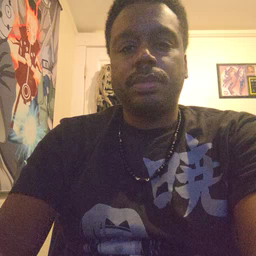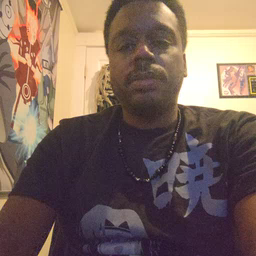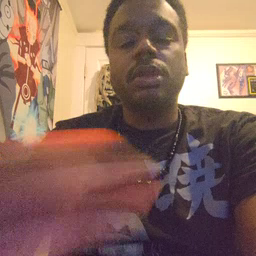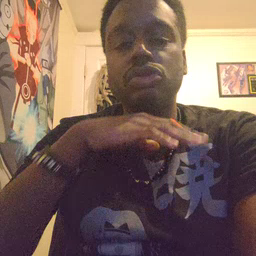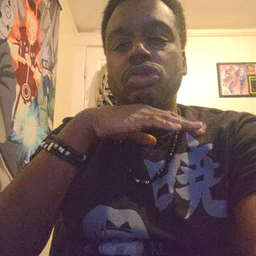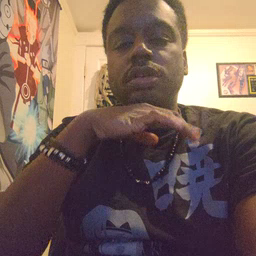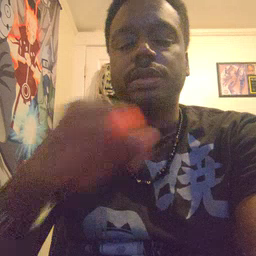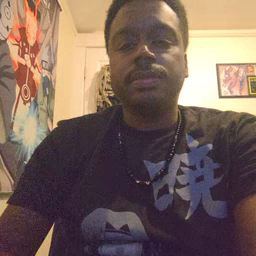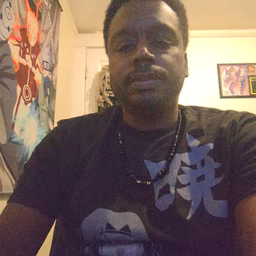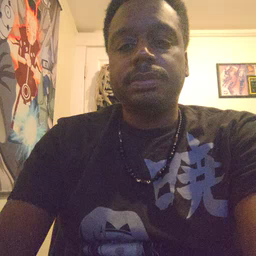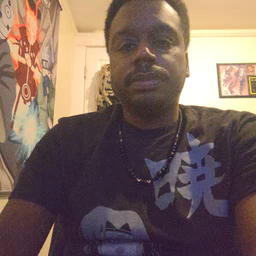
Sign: dirty